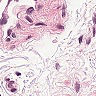
Metastatic tissue present: no